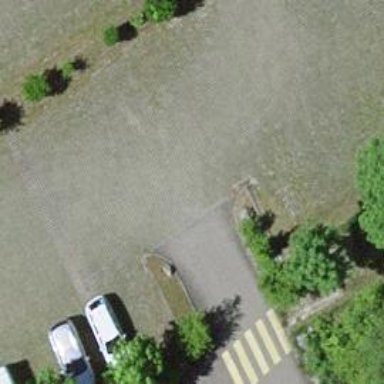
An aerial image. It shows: Parking aisle designated as service road.